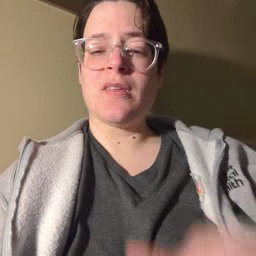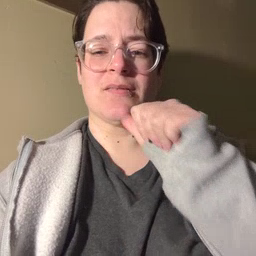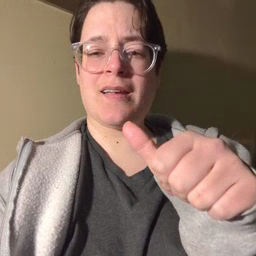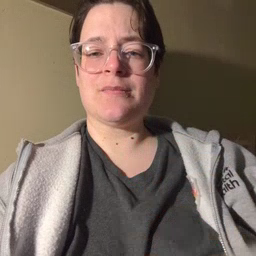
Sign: not